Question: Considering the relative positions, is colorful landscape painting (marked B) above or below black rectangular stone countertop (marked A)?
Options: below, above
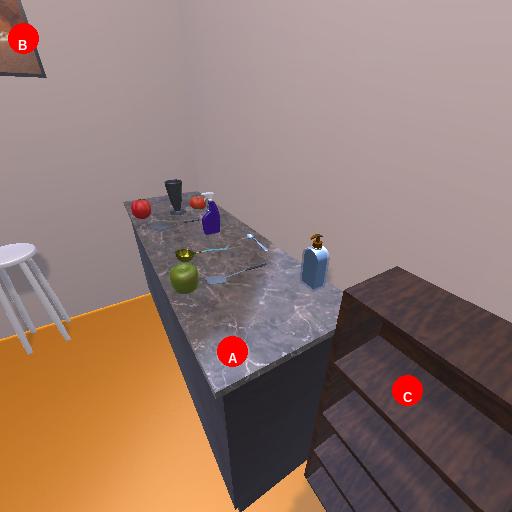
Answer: below